Interaction volume radius: 10 \u00c5
Interaction volume height: 10 \u00c5
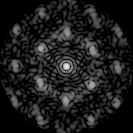
Disorder parameter: 0.4646